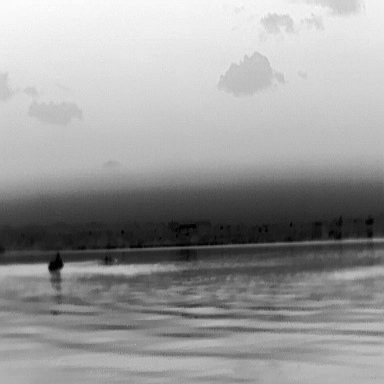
There is a warship in the infrared image.